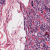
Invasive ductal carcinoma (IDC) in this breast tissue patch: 1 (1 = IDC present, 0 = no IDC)